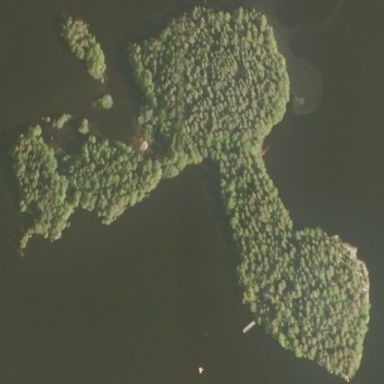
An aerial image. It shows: Image showing island.